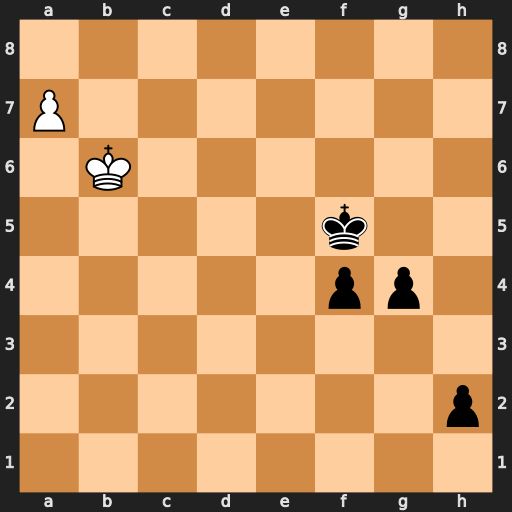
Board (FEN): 8/P7/1K6/5k2/5pp1/8/7p/8
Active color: w
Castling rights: -
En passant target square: -
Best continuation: a8=Q f3 Qd5+ Kf4 Qd6+ Ke3 Qe5+ Kd2 Qxh2+ Ke1 Qg1+ Ke2 Qxg4